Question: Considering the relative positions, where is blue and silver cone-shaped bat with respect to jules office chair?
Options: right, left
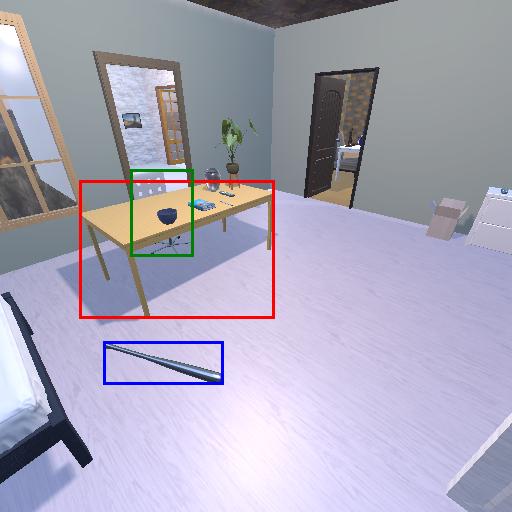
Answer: right